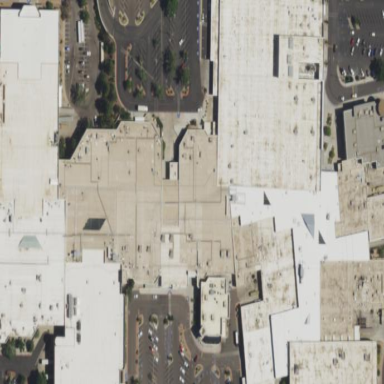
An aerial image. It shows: Mall building.